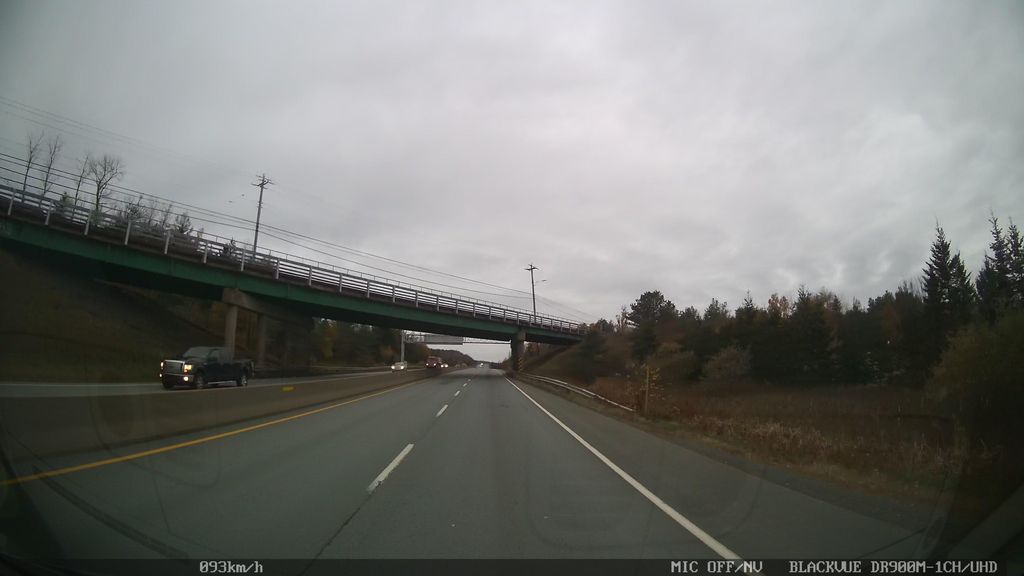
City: halifax